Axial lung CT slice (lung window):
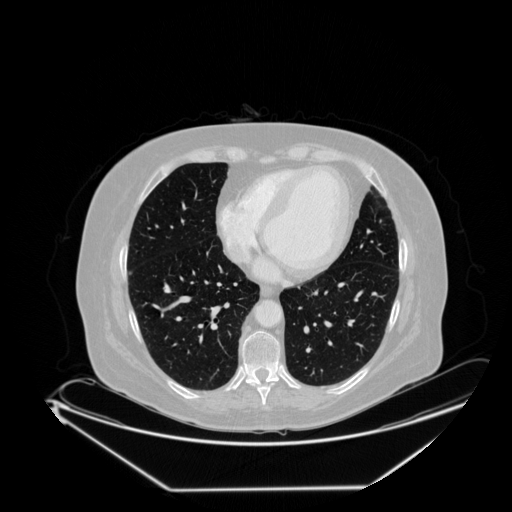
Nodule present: no